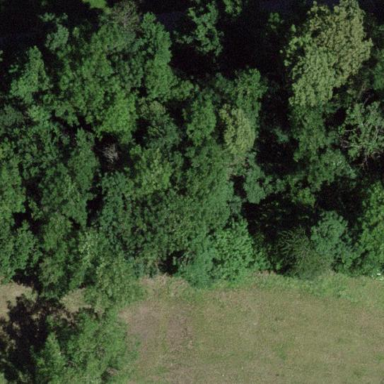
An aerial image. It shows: Forest area.